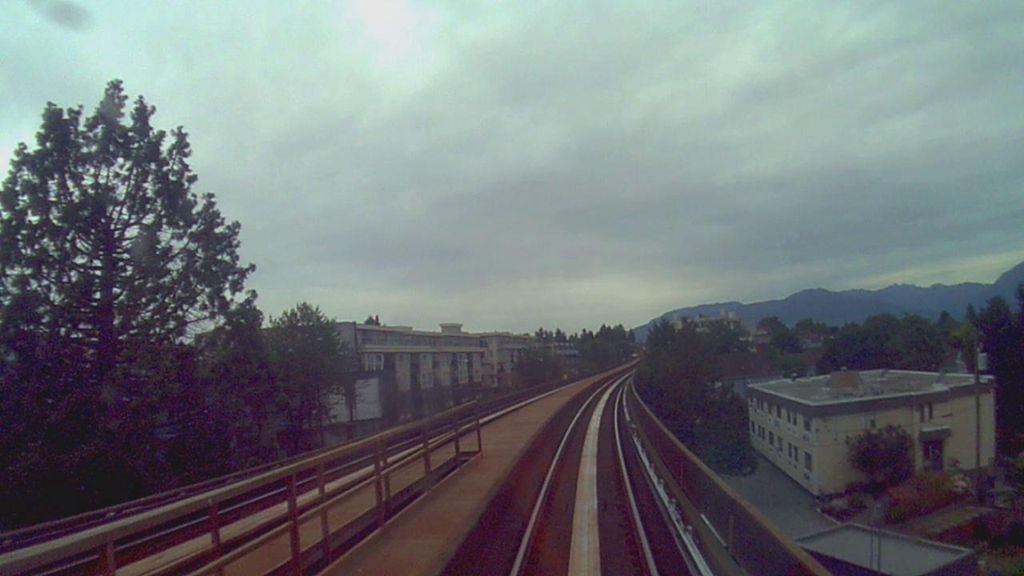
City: vancouver